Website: walmart
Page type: billing-address
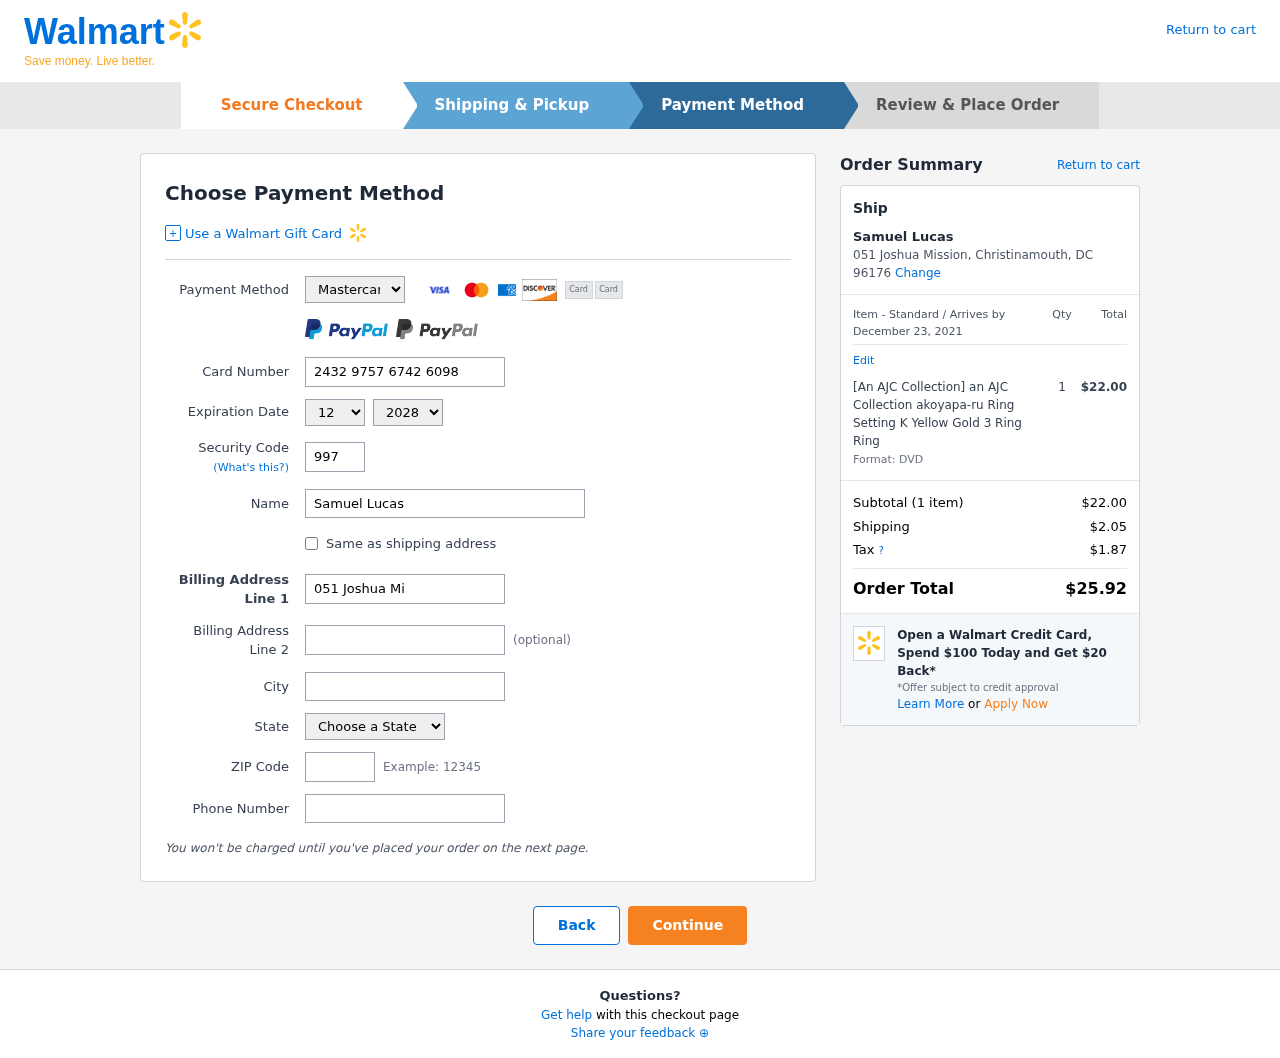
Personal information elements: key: PII_CARD_CVV
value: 997
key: PII_CARD_EXPIRY_MONTH
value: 12
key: PII_CARD_EXPIRY_YEAR
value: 28
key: PII_CARD_NUMBER
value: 2432 9757 6742 6098
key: PII_CARD_TYPE
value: Mastercard
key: PII_CITY
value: Christinamouth
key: PII_CITY_STATE_ZIP
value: Christinamouth, DC 96176
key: PII_FULLNAME
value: Samuel Lucas
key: PII_PHONE
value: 3683538341
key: PII_POSTCODE
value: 96176
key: PII_STATE
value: DC
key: PII_STREET
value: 051 Joshua Mission
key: PII_STREET2
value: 6885 Billy Plains
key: PII_FULLNAME2
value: Samuel Lucas
Product elements: key: PRODUCT1_NAME
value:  [An AJC Collection] an AJC Collection akoyapa-ru Ring Setting K Yellow Gold 3 Ring Ring
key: PRODUCT1_PRICE
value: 22
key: PRODUCT1_QUANTITY
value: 1
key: PRODUCT1_DESC
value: Format: DVD
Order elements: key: ORDER_DELIVERY_DATE
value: December 23, 2021
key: ORDER_NUM_ITEMS
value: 1
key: ORDER_SUBTOTAL
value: $22.00
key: ORDER_SHIPPING_COST
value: $2.05
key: ORDER_TAX
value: $1.87
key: ORDER_TOTAL
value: $25.92